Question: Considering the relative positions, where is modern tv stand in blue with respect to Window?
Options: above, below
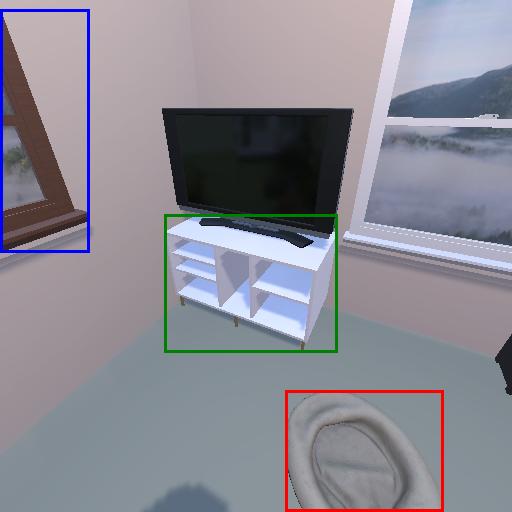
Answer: above